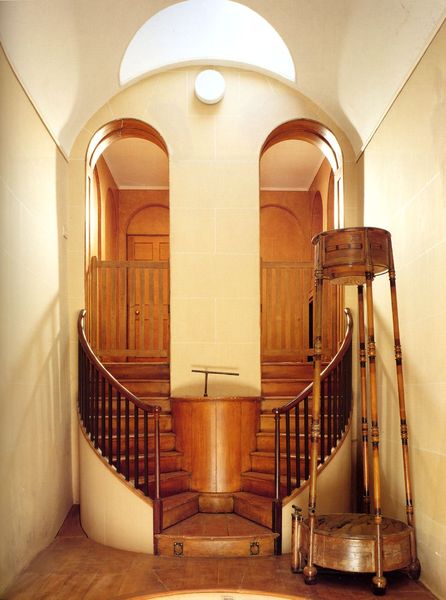
Titel: Wimpole Hall in Wimpole, Cambridgeshire
Künstler: John Soane
Standort: Wimpole (EU - GB - Cambridgeshire)
Schlagwörter: schatten, weiß, gelb, braun, geschwungen, hell, holz, lampe, licht, tür, beige, gatter, gitter, rund, skulptur, bogen, türen, zwei, parkett, modern, rundbogen, treppe, treppen, jugendstil, symmetrie, aufgang, geländer, stufen, foto, fotografie, bögen, eingang, symmetrisch, flur, biedermeier, rundbögen, treppenhaus, wendeltreppe, absatz, fotographie, objekt, absperrung, durchgänge, stiege, zeri, gelander